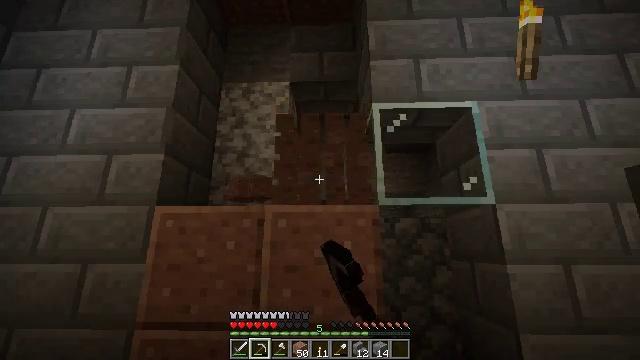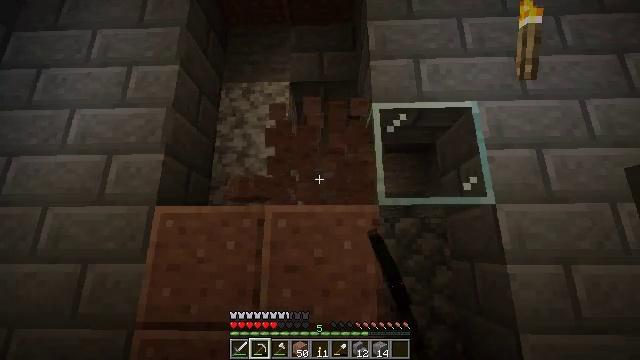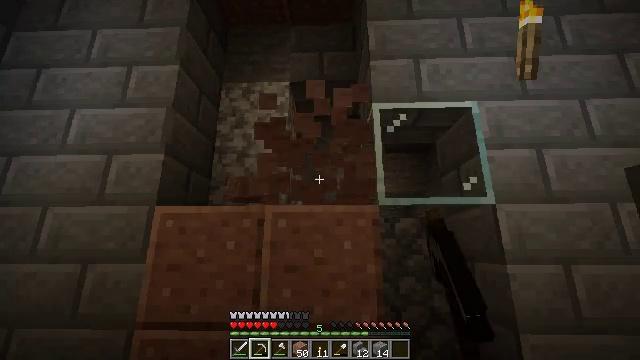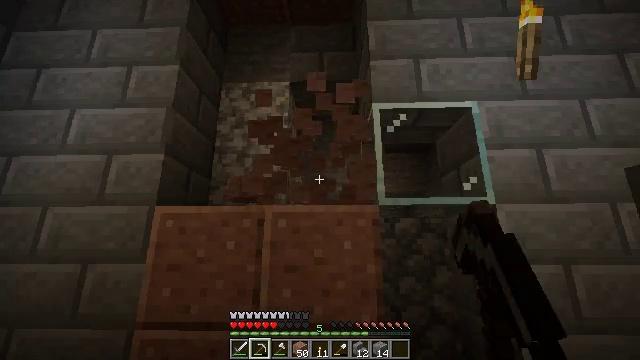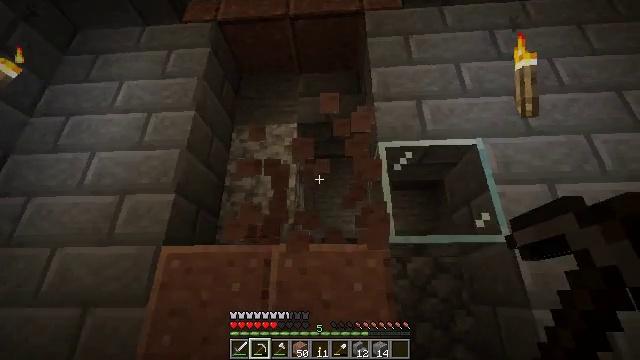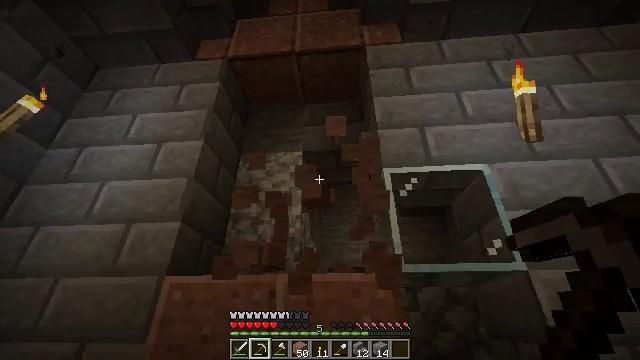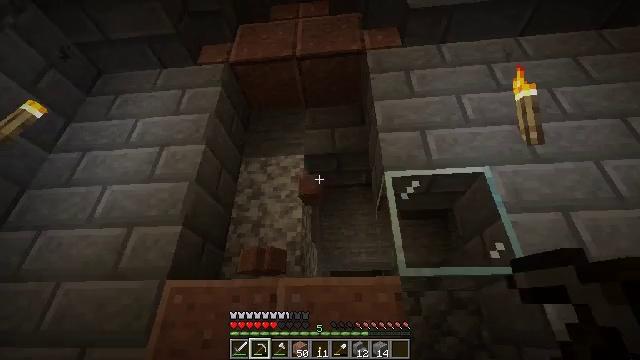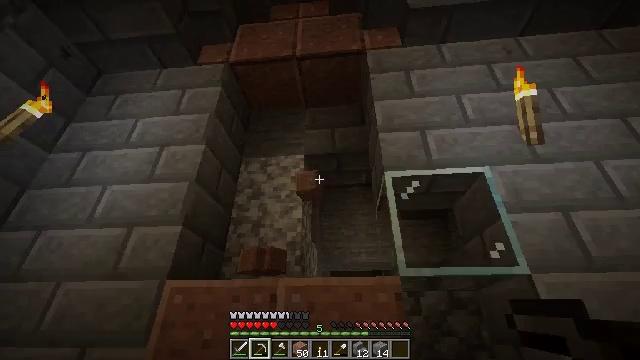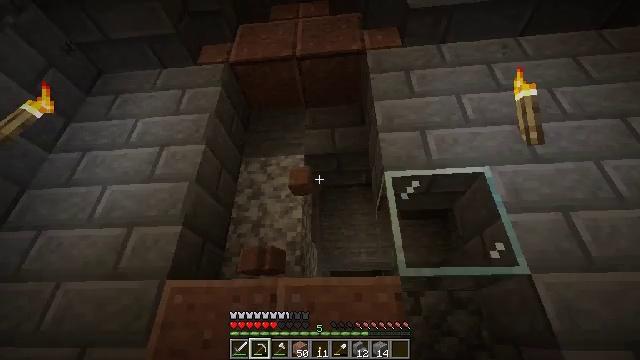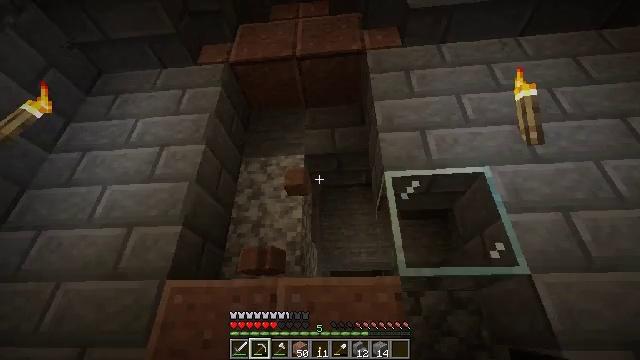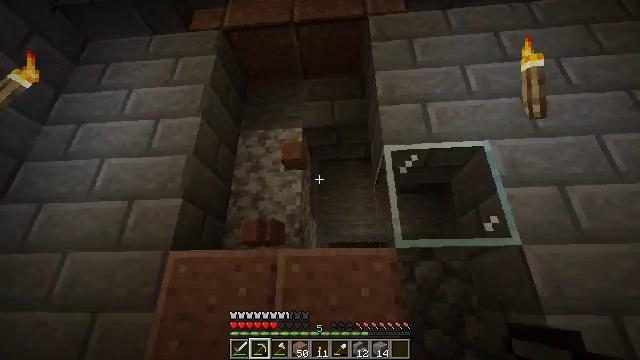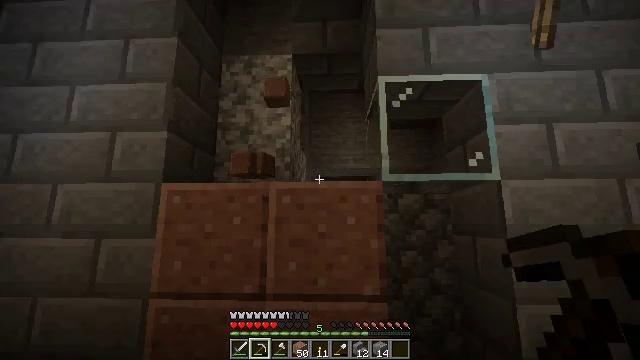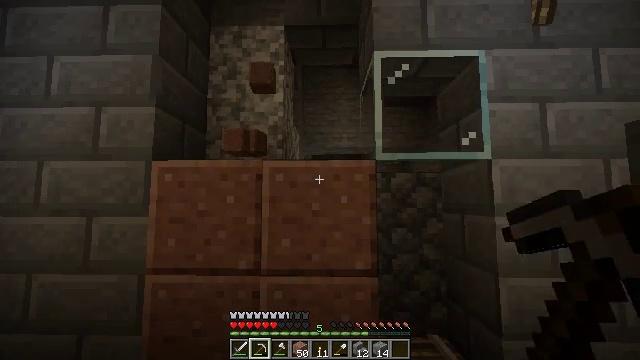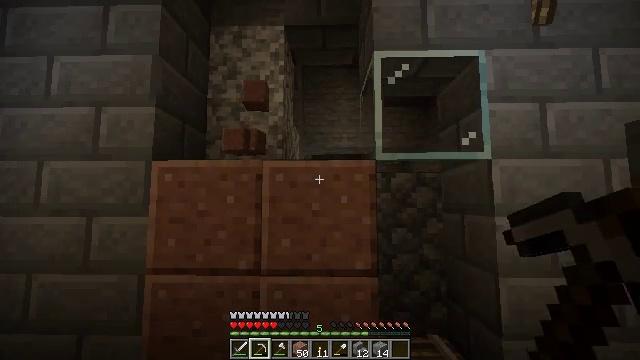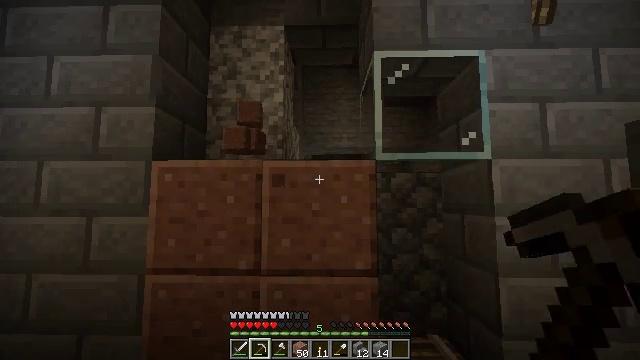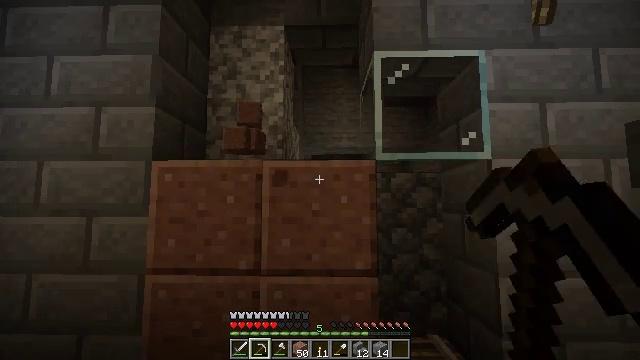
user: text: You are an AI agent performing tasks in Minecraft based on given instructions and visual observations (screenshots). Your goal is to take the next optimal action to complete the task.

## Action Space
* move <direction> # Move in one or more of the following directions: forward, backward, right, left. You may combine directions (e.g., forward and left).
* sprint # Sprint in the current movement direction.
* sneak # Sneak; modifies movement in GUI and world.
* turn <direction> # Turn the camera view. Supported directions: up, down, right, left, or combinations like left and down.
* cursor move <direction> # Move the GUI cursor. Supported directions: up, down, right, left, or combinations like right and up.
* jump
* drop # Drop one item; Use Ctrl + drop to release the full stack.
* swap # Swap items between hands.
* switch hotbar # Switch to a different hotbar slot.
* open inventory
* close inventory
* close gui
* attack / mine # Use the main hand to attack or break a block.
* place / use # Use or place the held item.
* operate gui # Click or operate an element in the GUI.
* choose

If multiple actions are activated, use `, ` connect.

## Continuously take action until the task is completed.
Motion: motion action
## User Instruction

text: Gather polished granite from a structure.
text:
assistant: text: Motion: attack / mine
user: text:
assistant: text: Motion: attack / mine
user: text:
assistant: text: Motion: attack / mine
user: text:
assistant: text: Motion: turn left and up, attack / mine
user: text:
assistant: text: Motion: turn left and up, attack / mine
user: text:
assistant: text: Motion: attack / mine
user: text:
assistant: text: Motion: attack / mine
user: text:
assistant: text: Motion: attack / mine
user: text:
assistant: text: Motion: attack / mine
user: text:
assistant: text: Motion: turn down, attack / mine
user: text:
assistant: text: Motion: turn right and down
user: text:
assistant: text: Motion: turn right and down
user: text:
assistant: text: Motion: no_op
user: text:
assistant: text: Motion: attack / mine
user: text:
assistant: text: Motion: attack / mine
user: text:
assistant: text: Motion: attack / mine
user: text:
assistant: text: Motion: attack / mine
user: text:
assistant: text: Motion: attack / mine
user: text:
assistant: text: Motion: attack / mine
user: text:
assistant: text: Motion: attack / mine
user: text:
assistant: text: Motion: attack / mine
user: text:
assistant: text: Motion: attack / mine
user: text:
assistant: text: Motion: attack / mine
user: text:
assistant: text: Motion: attack / mine
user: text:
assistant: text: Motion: attack / mine
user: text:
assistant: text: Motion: turn left and down, attack / mine
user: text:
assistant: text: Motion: turn left and down, attack / mine
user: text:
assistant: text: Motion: turn left, attack / mine
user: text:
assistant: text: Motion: attack / mine
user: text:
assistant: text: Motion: attack / mine